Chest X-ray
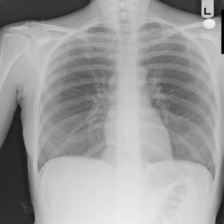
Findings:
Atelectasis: negative
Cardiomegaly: negative
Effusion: negative
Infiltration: negative
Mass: negative
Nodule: negative
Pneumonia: negative
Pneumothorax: negative
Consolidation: negative
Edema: negative
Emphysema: negative
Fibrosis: negative
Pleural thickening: negative
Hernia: negative